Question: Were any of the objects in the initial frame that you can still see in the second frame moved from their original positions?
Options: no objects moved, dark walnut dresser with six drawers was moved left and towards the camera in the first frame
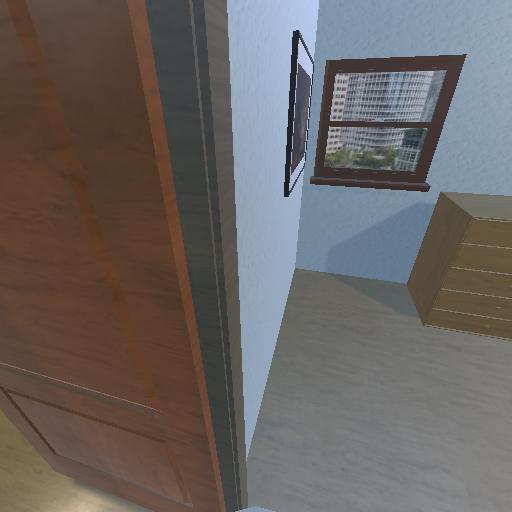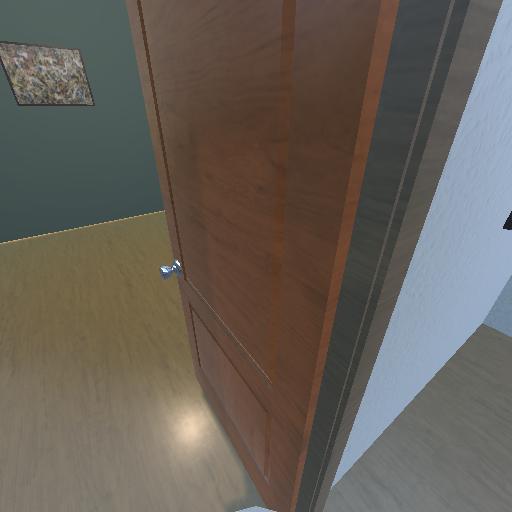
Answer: no objects moved